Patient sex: M
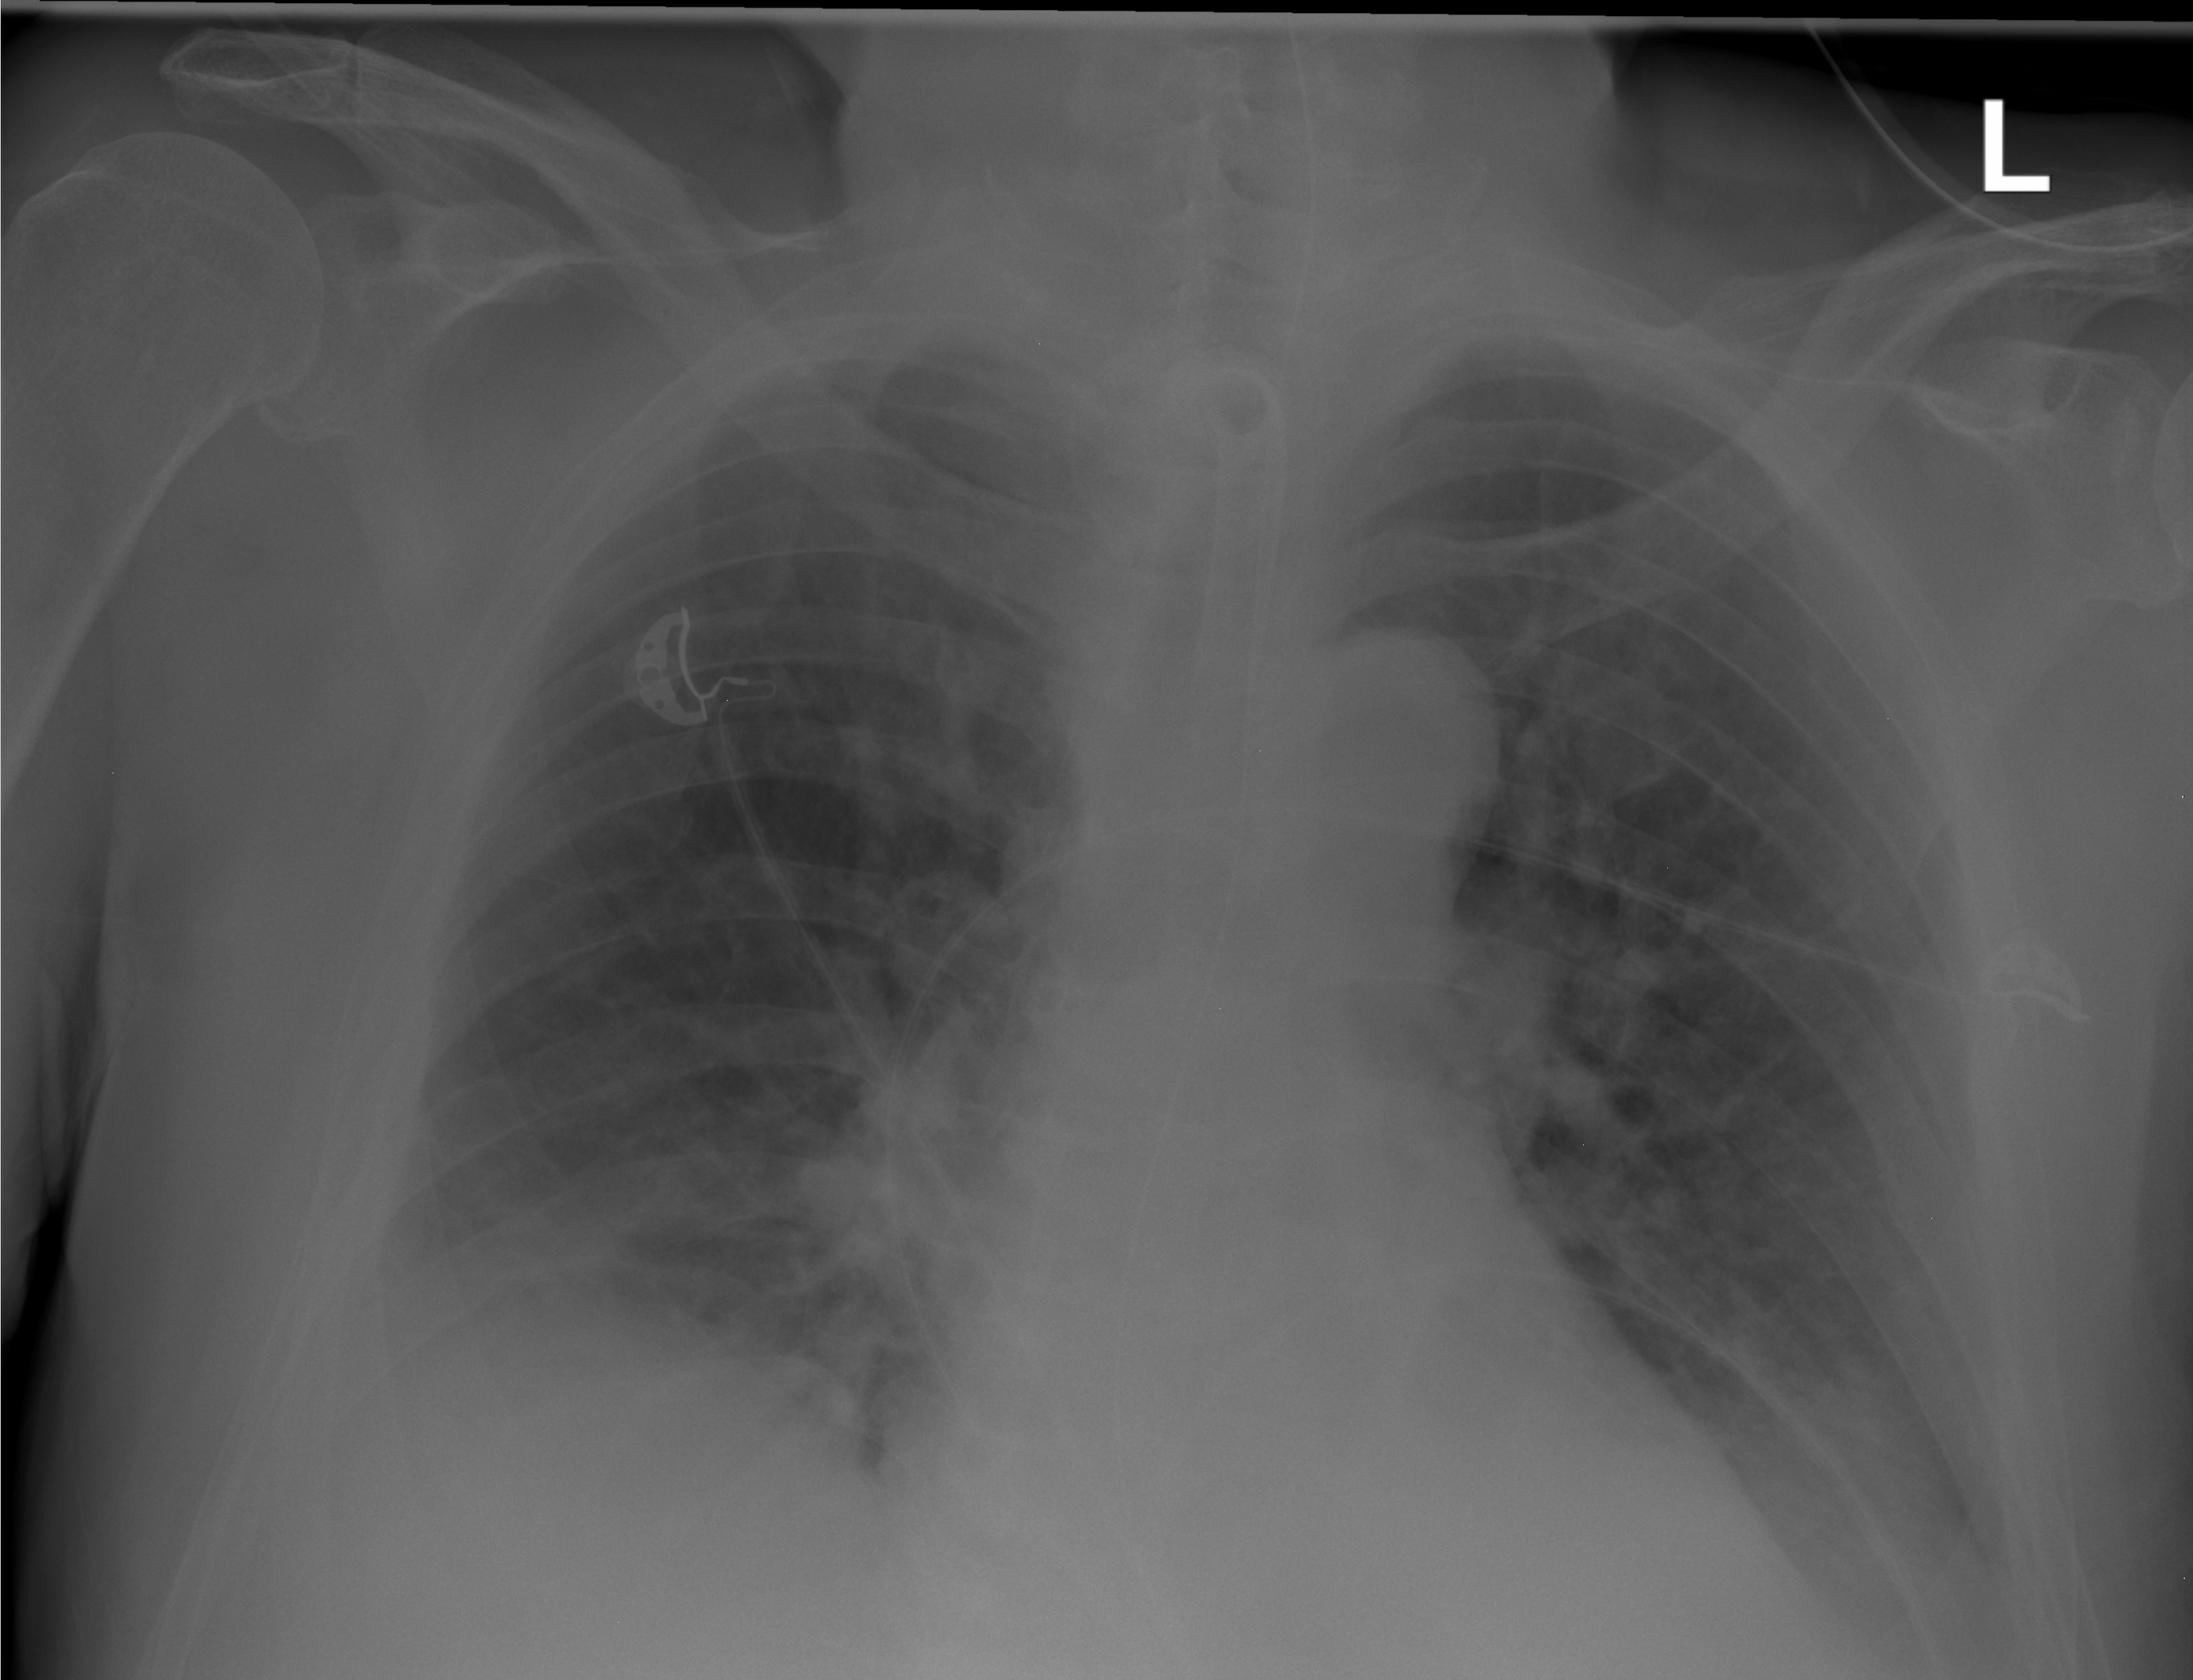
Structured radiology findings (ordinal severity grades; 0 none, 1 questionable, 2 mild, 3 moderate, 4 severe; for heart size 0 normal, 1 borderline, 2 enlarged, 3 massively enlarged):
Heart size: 0
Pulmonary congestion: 2
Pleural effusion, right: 2
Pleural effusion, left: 2
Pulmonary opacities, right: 0
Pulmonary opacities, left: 0
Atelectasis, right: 0
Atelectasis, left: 0